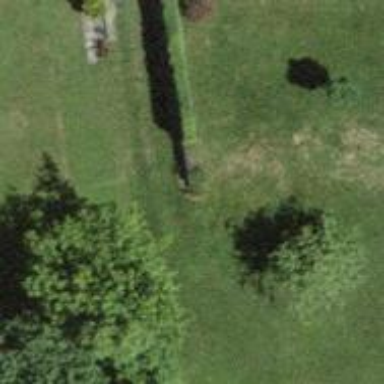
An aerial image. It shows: Retaining wall.